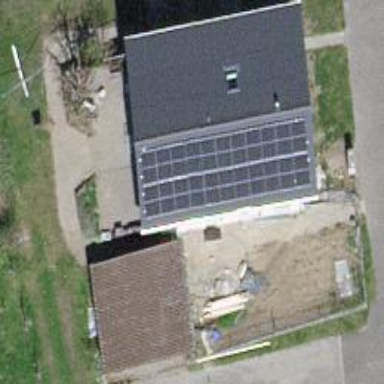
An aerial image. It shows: Solar power generator with photovoltaic panels.